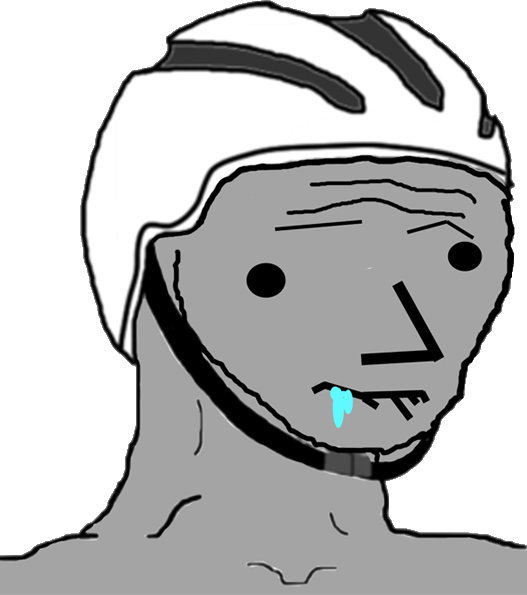
Label: 5_NPC